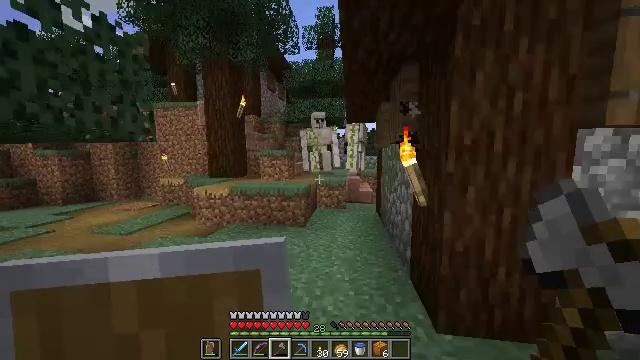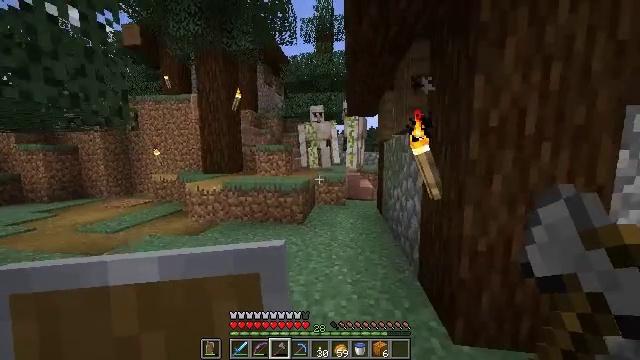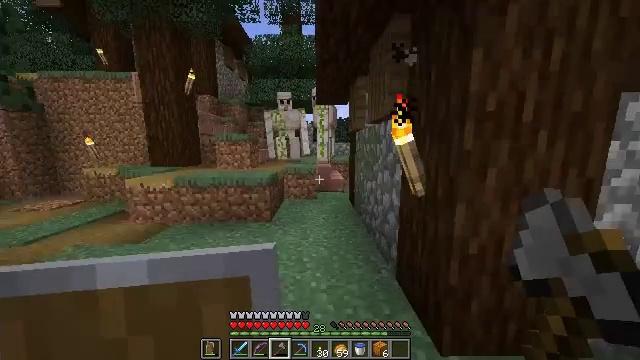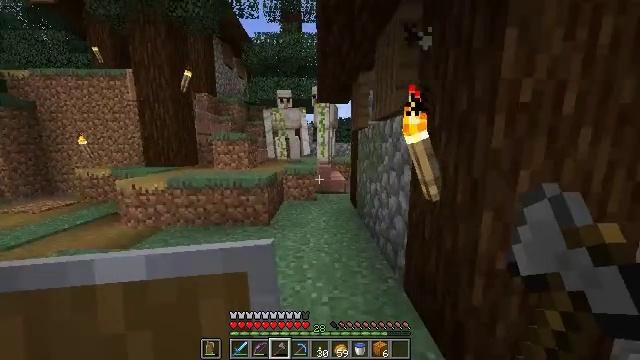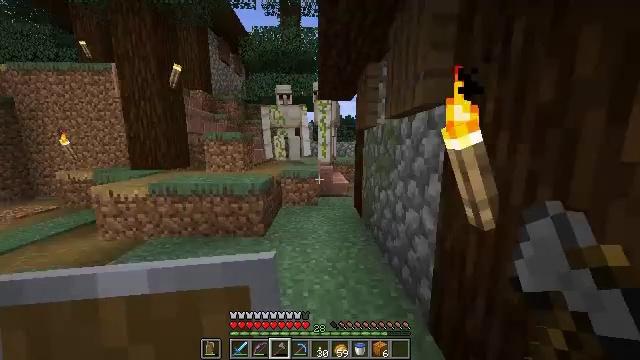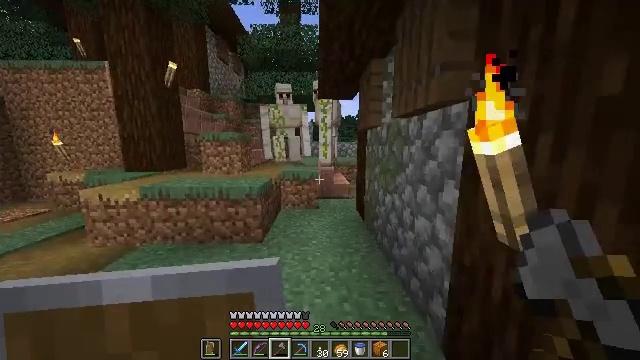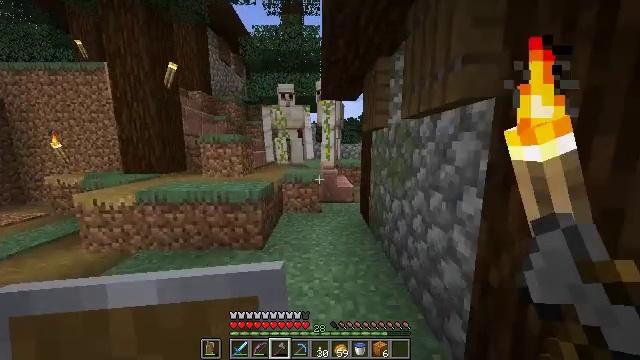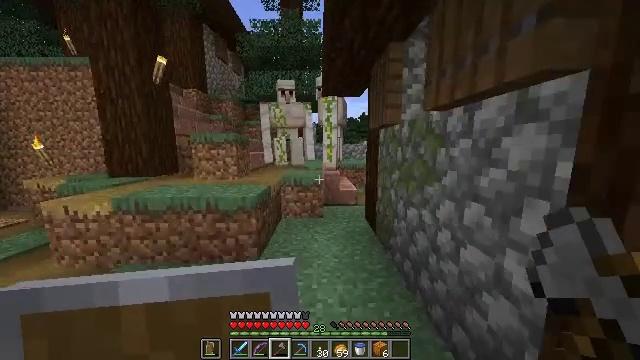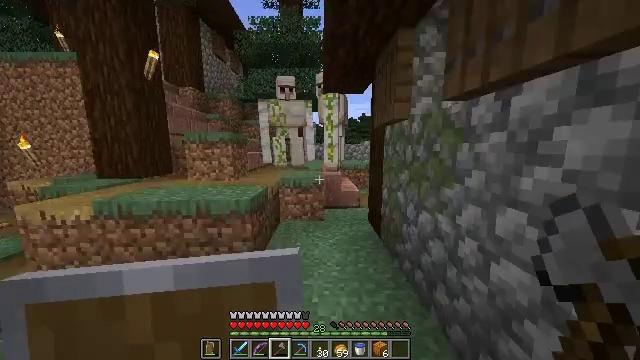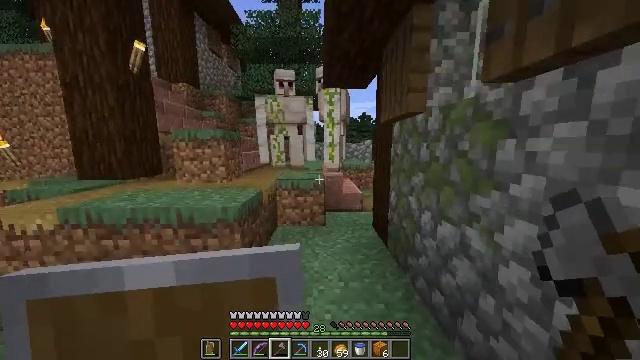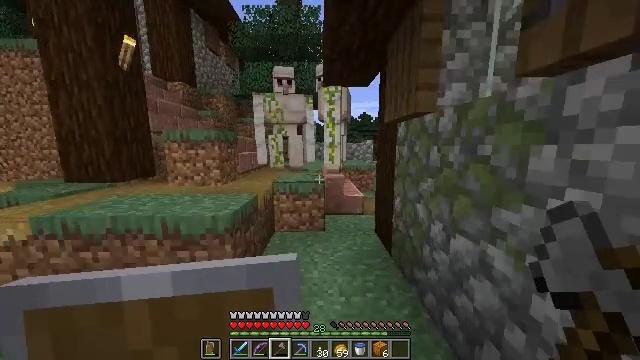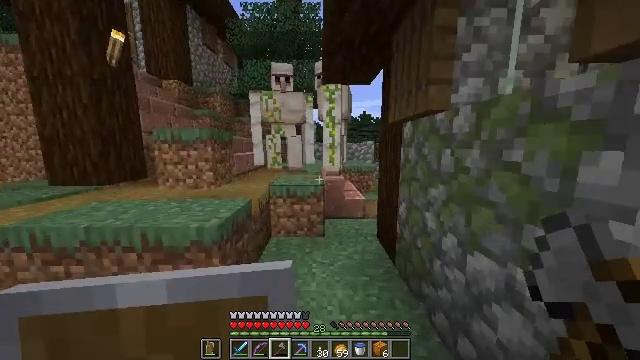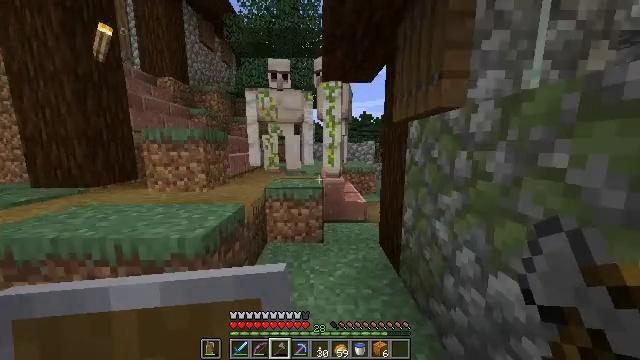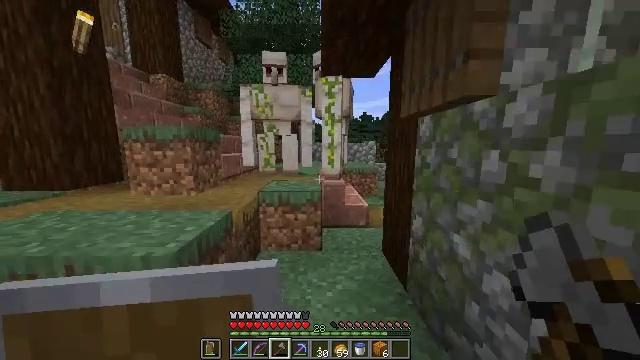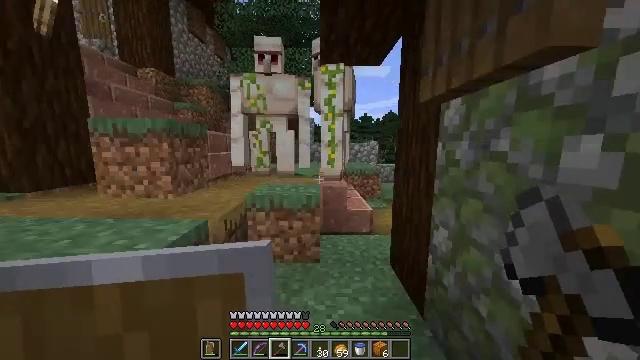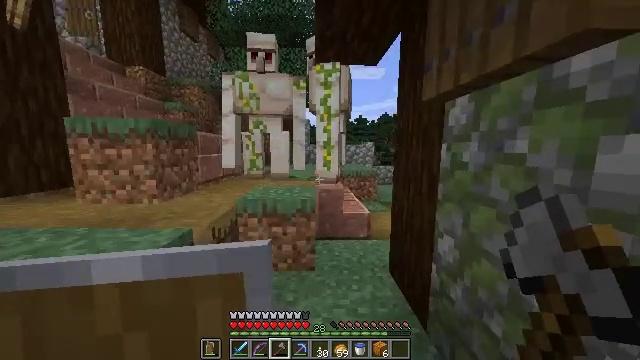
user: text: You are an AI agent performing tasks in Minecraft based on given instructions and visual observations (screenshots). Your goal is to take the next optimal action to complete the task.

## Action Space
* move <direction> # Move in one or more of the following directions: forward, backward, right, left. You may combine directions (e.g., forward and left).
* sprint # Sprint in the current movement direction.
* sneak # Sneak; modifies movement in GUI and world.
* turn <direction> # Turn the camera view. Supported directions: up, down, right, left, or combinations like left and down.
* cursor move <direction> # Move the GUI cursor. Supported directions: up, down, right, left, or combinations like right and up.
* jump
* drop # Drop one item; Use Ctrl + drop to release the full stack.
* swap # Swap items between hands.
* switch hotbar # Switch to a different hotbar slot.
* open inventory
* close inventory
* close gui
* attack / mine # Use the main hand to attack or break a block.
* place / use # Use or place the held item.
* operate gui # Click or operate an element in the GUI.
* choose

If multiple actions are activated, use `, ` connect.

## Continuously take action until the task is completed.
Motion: motion action
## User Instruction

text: Mine a melon block.
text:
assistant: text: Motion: move forward, sprint
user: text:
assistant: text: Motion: move forward, sprint, turn right and down
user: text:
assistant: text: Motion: move forward
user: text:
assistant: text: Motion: move forward, sprint
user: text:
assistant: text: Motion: move forward, sprint
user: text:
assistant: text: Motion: move forward, sprint
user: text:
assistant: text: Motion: move forward, sprint
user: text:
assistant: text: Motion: move forward, sprint
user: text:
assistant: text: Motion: move forward, sprint
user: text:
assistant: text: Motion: move forward, sprint
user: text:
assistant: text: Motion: move forward
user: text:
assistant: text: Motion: move forward
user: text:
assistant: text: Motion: move forward
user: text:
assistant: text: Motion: move forward
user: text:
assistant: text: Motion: move forward, turn right
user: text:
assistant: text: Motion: move forward, turn right and up
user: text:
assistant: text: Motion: move forward
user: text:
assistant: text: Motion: move forward
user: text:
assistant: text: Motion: move forward
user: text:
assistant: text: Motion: move forward
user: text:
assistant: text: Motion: move forward, turn right and down
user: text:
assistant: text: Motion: move forward, turn right and down
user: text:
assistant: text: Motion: move forward, turn right
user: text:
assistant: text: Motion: move forward
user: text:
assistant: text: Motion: move forward
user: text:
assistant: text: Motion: move forward
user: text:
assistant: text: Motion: move forward, turn right
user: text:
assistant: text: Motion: move forward, turn right
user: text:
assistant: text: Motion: move forward
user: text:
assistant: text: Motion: move forward